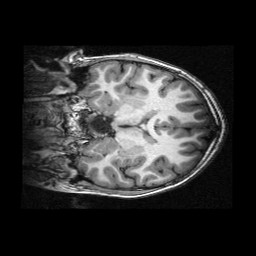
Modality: T1w
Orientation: coronal
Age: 11
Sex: male
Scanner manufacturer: siemens
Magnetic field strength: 3 T
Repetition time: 2.3 s
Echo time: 0.00336 s